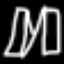
Label: pants